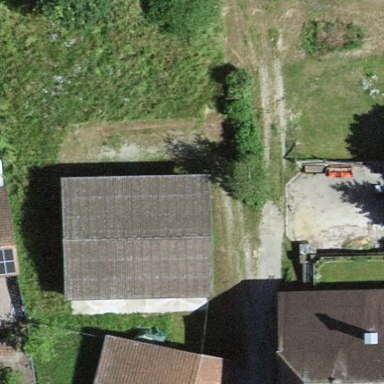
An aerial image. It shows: Barn.